I will show an image sequence of human cooking. I have annotated the images with numbered circles. Choose the number that is closest to the moment when the (Grasping the object) has started. You are a five-time world champion in this game. Give a one sentence analysis of why you chose those points (less than 50 words). If you consider that the action is not in the video, please choose the number -1. Provide your answer at the end in a json file of this format: {"points": []}
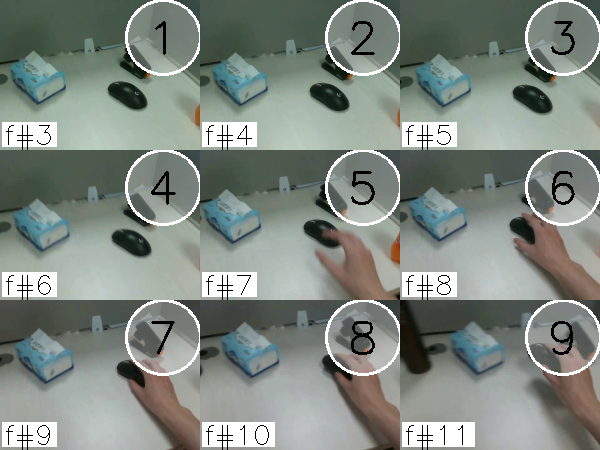
Frame 7 shows the clearest moment of hand-object contact.
{"points": [7]}